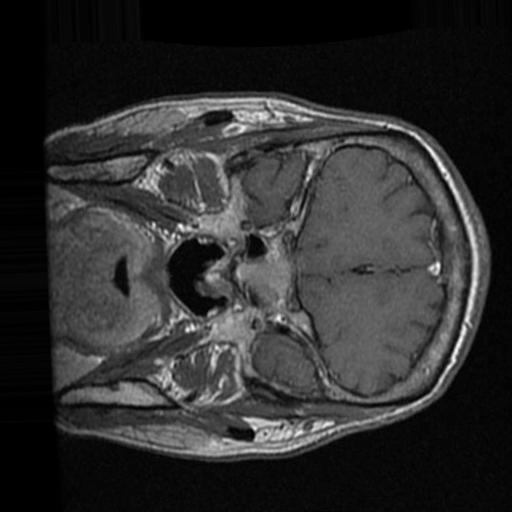
Label: brain_tumor